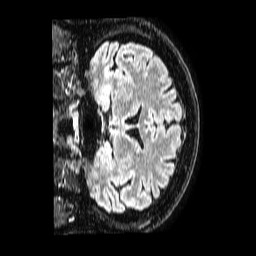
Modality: FLAIR
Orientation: coronal
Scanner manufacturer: philips
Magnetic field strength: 1.5 T
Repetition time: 4.8 s
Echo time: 0.3 s